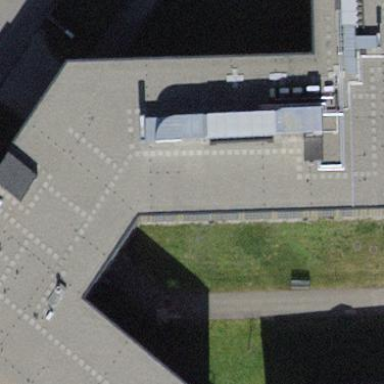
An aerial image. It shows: Building with flat roof.